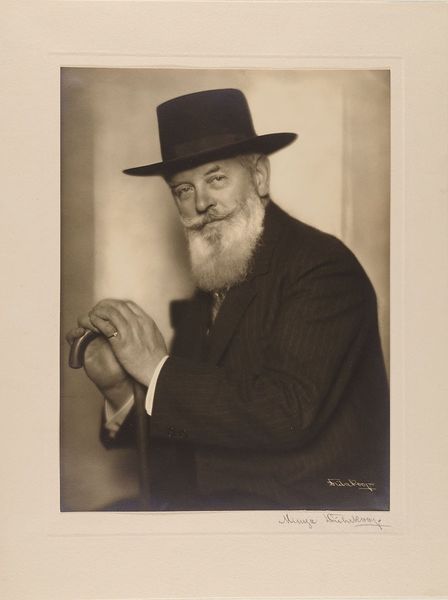
Titel: Heinrich von Seggern
Künstler: Minya Diez-Dührkoop
Standort: Hamburg
Institution: Museum für Kunst und Gewerbe Hamburg
Schlagwörter: mann, hut, silber, portrait, person, foto, fotografie, photographie, photo, karton, lichtbild, fotograf, silbergelatine, historische, brom, bildwerke, angewandte und bildende kunst, hessische systematik, künstler, porträt, persönlichkeit, silbergelatinepapier, bromsilbergelatinepapier, entwicklungspapier, gelatinepapier, schwarzweißpositivverfahren, silbersalzverfahren, schwarzweißfotografie, porträtfotografie, porträtphotographie, hüftbild